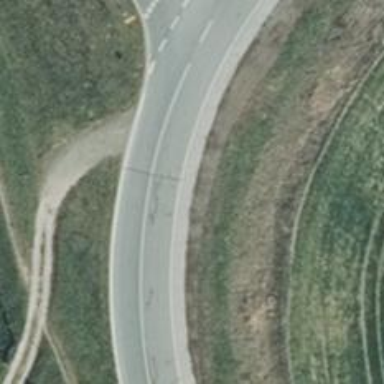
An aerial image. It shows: Secondary road with asphalt surface.